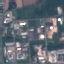
Label: Industrial